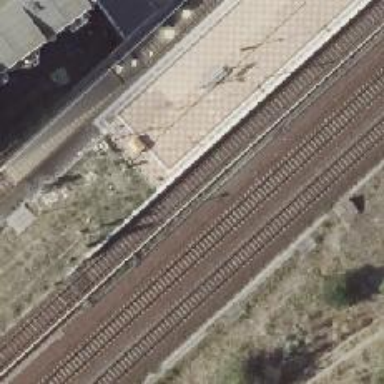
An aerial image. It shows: Railway signal.